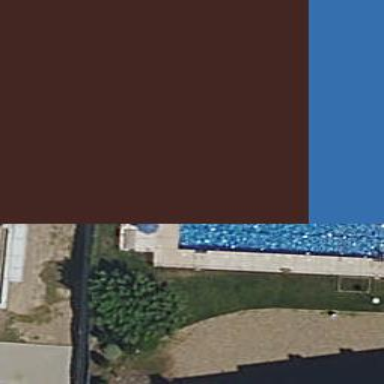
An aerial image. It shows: Swimming pool located in leisure land.